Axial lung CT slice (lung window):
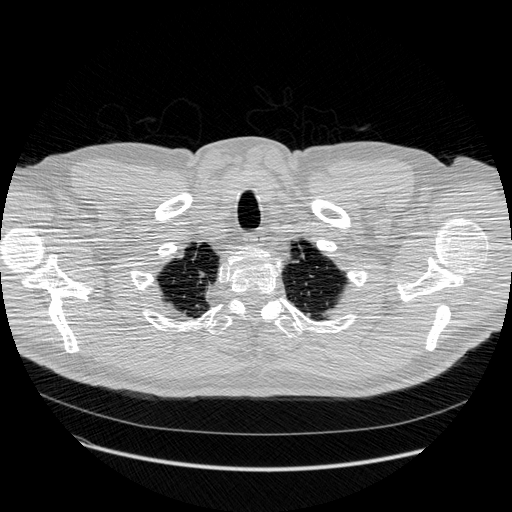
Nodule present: no